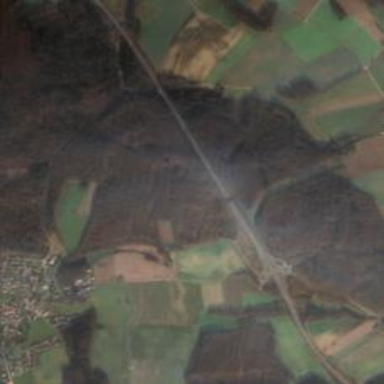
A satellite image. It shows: Motorway junction.